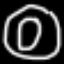
Label: donut